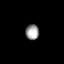
Tissue: lung
Cell type: Endothelial cells
Senescence score: 0.5625
Nuclear area (px): 203
Mean DAPI intensity: 153.833